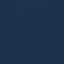
Land use / land cover: SeaLake